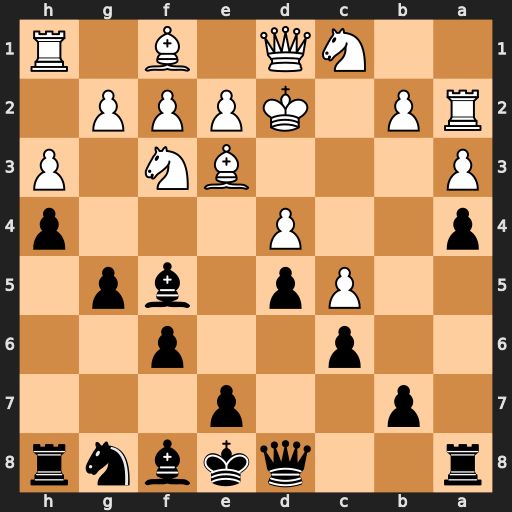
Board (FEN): r2qkbnr/1p2p3/2p2p2/2Pp1bp1/p2P3p/P3BN1P/RP1KPPP1/2NQ1B1R
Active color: b
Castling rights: kq
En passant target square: -
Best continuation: Qa5+ b4 axb3#